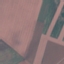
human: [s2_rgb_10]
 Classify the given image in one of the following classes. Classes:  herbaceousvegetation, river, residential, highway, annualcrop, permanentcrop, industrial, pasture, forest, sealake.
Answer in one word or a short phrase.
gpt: AnnualCrop